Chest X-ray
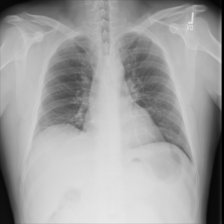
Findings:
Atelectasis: negative
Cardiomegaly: negative
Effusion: negative
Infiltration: negative
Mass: negative
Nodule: negative
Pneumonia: negative
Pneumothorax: negative
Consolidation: negative
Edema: negative
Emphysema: negative
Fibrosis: negative
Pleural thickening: negative
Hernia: negative